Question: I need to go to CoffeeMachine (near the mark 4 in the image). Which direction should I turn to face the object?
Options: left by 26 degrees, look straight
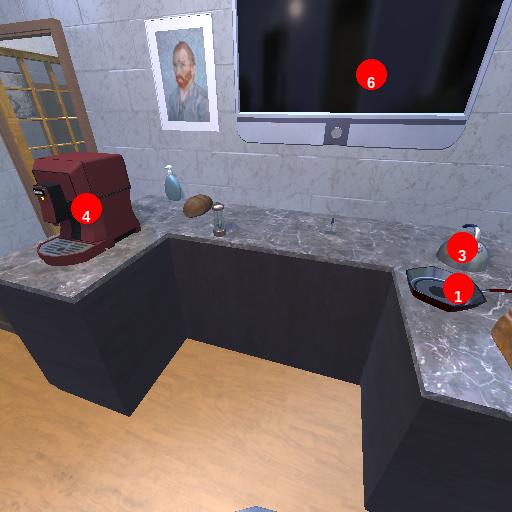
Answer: left by 26 degrees